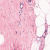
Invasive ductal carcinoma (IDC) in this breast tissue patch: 0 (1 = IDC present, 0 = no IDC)